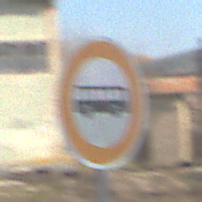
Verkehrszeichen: VerbotKraftomnibusse
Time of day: Midday
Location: Outdoor (Suburban)
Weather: PartlyCloudy
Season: NotSpecified
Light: Natural